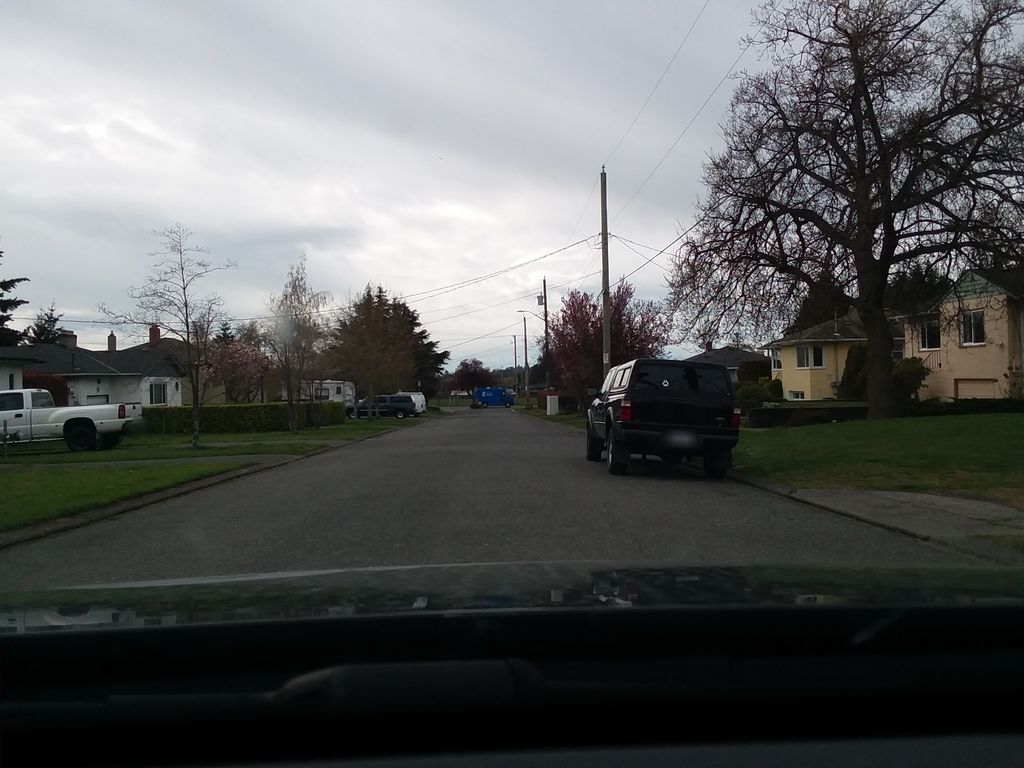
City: victoria